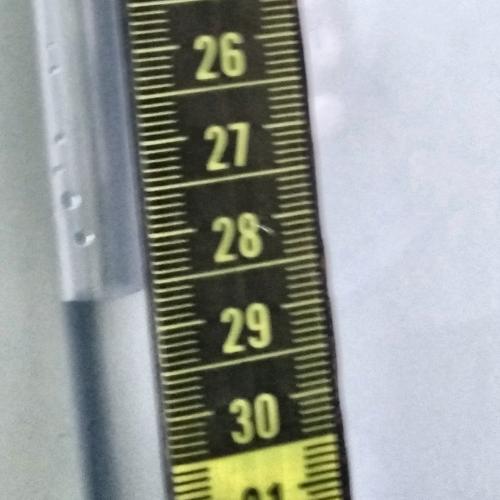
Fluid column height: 28.6 cm